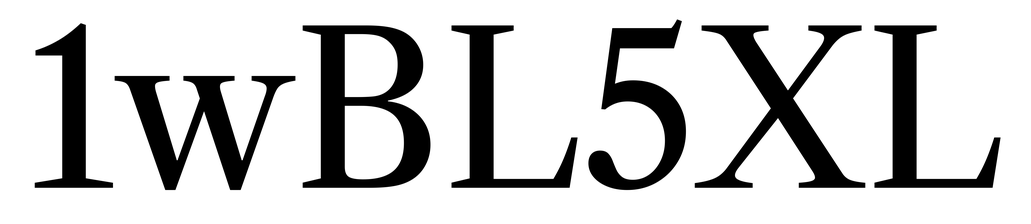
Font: LibreCaslonText_Regular